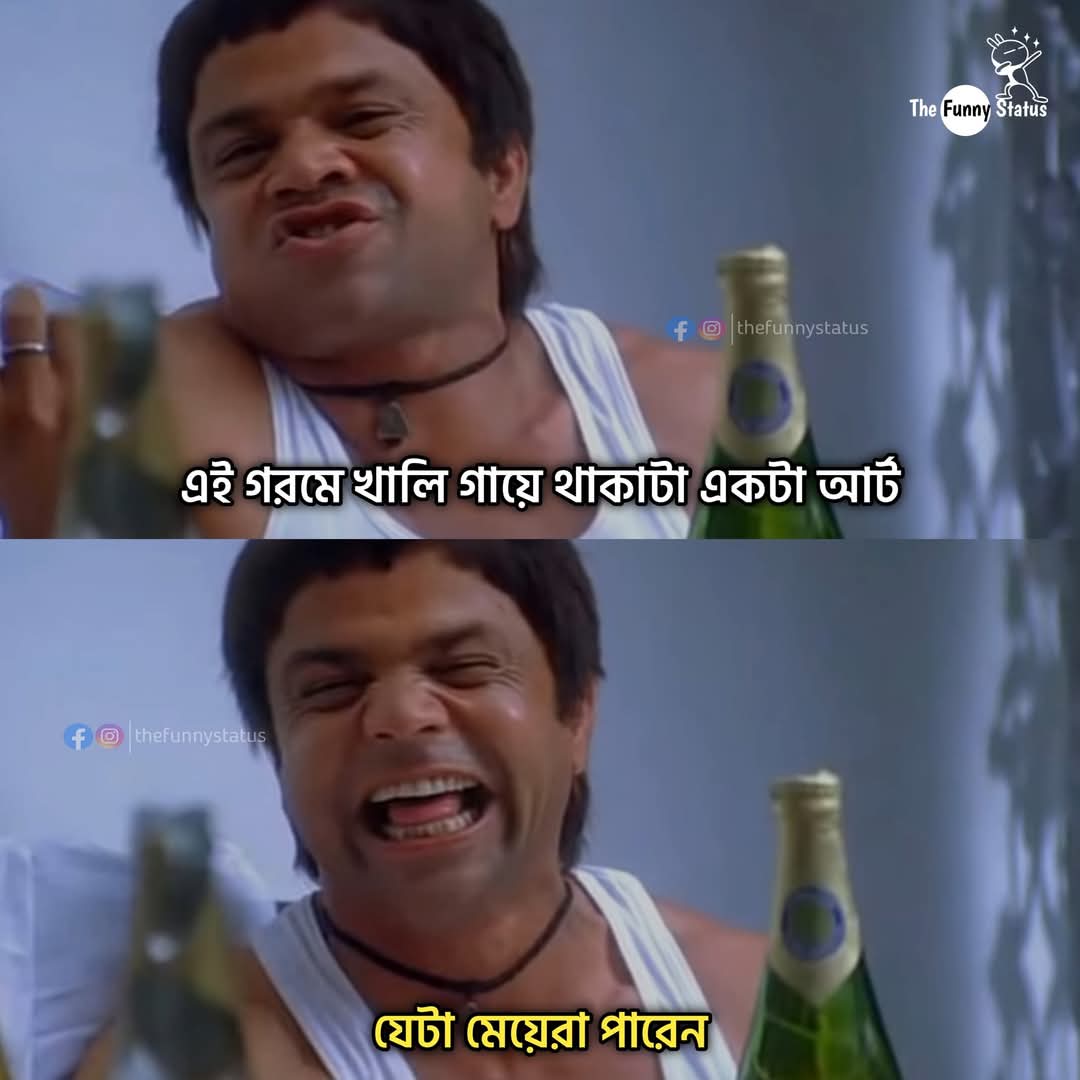
Text: এই গরমে খালি গায়ে থাকাটা একটা আর্ট
যেটা মেয়েরা পারেন
Label: Non Hate